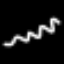
Label: squiggle